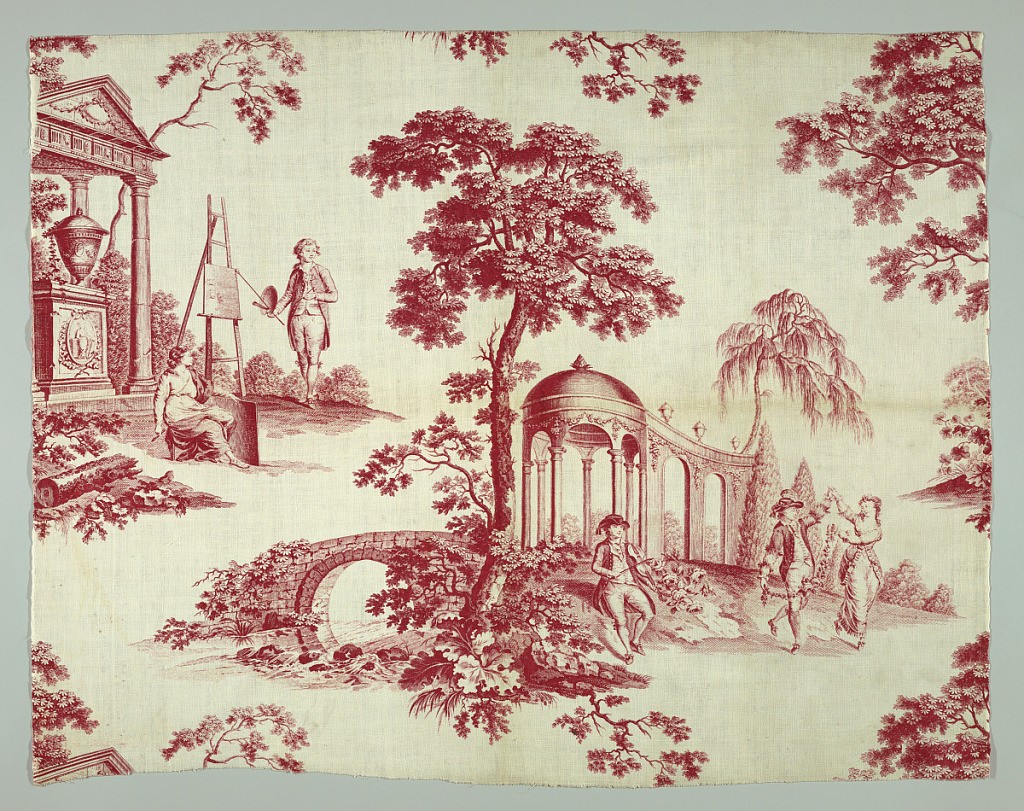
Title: Textile
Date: ca. 1790
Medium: cotton Technique: mordant printed by engraved copper plate on plain weave; fabric dyed for red
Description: Slightly more than one full repeat of a plate is printed in red on a white ground. Landscape designs has two scenes: one an artist standing at an easel in front of a classical temple; the other, dancers and a musician in front of a classical style pavilion.
Fabric too narrow for plate: Fabric lengths placed side-by-side repeat pattern straight across.